Question: I have a Gallery with several items in it, and I'm trying to get them positioned so that you can see the edge of the next item. Much like this:

Any help on how exactly I would go about positioning?
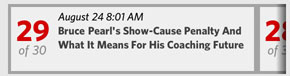
Answer: It sort of depends on how far you want to go with it. It should be possible to do with a simple ScrollView that you add a custom view that holds all the components in the picture you linked.
Here's what your custom layout could look like:
'''
<?xml version="1.0" encoding="utf-8"?>
<LinearLayout xmlns:android="http://schemas.android.com/apk/res/android"
android:layout_width="340dp"
android:layout_height="fill_parent"
android:orientation="horizontal" >
<LinearLayout
android:layout_width="wrap_content"
android:layout_height="fill_parent"
android:layout_marginRight="24dp"
android:orientation="vertical" >
<TextView
android:layout_width="fill_parent"
android:layout_height="wrap_content"
android:text="29"
android:textColor="#ffff0000"
android:textSize="24dp"
android:textStyle="bold" />
<TextView
android:layout_width="fill_parent"
android:layout_height="wrap_content"
android:text="of 30"
android:textSize="14dp"
android:textStyle="italic" />
</LinearLayout>
<LinearLayout
android:layout_width="fill_parent"
android:layout_height="fill_parent"
android:orientation="vertical" >
<TextView
android:layout_width="fill_parent"
android:layout_height="wrap_content"
android:text="August 24 8:01 AM"
android:textStyle="italic" />
<TextView
android:layout_width="fill_parent"
android:layout_height="wrap_content"
android:text="Bruce Pearl&apos;s Show-Cause Pentalty And What It Means For His Coaching Future"
android:textStyle="bold" />
</LinearLayout>
</LinearLayout>
'''
And this looks something like

Beyond that, if you wanted to do things like make it snap to the edges of your custom views, or something like that, then you might want to look <URL>.